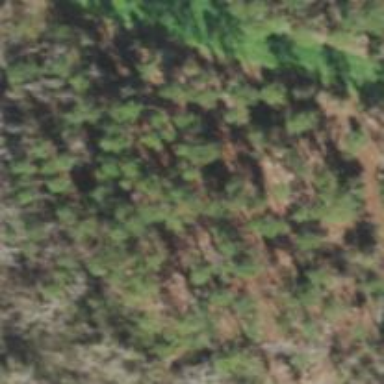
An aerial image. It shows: Forest dominated by needle-leaved trees.